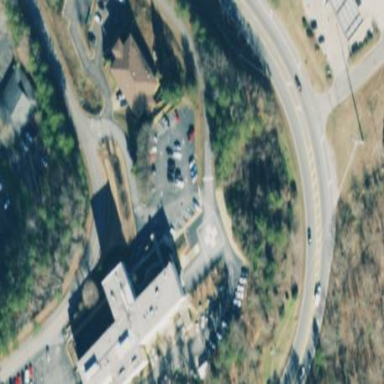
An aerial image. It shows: Parking area.